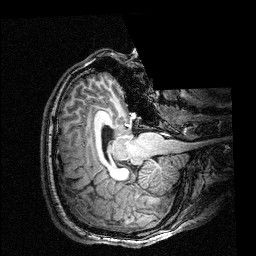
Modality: T1w
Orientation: axial
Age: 20
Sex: male